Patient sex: M
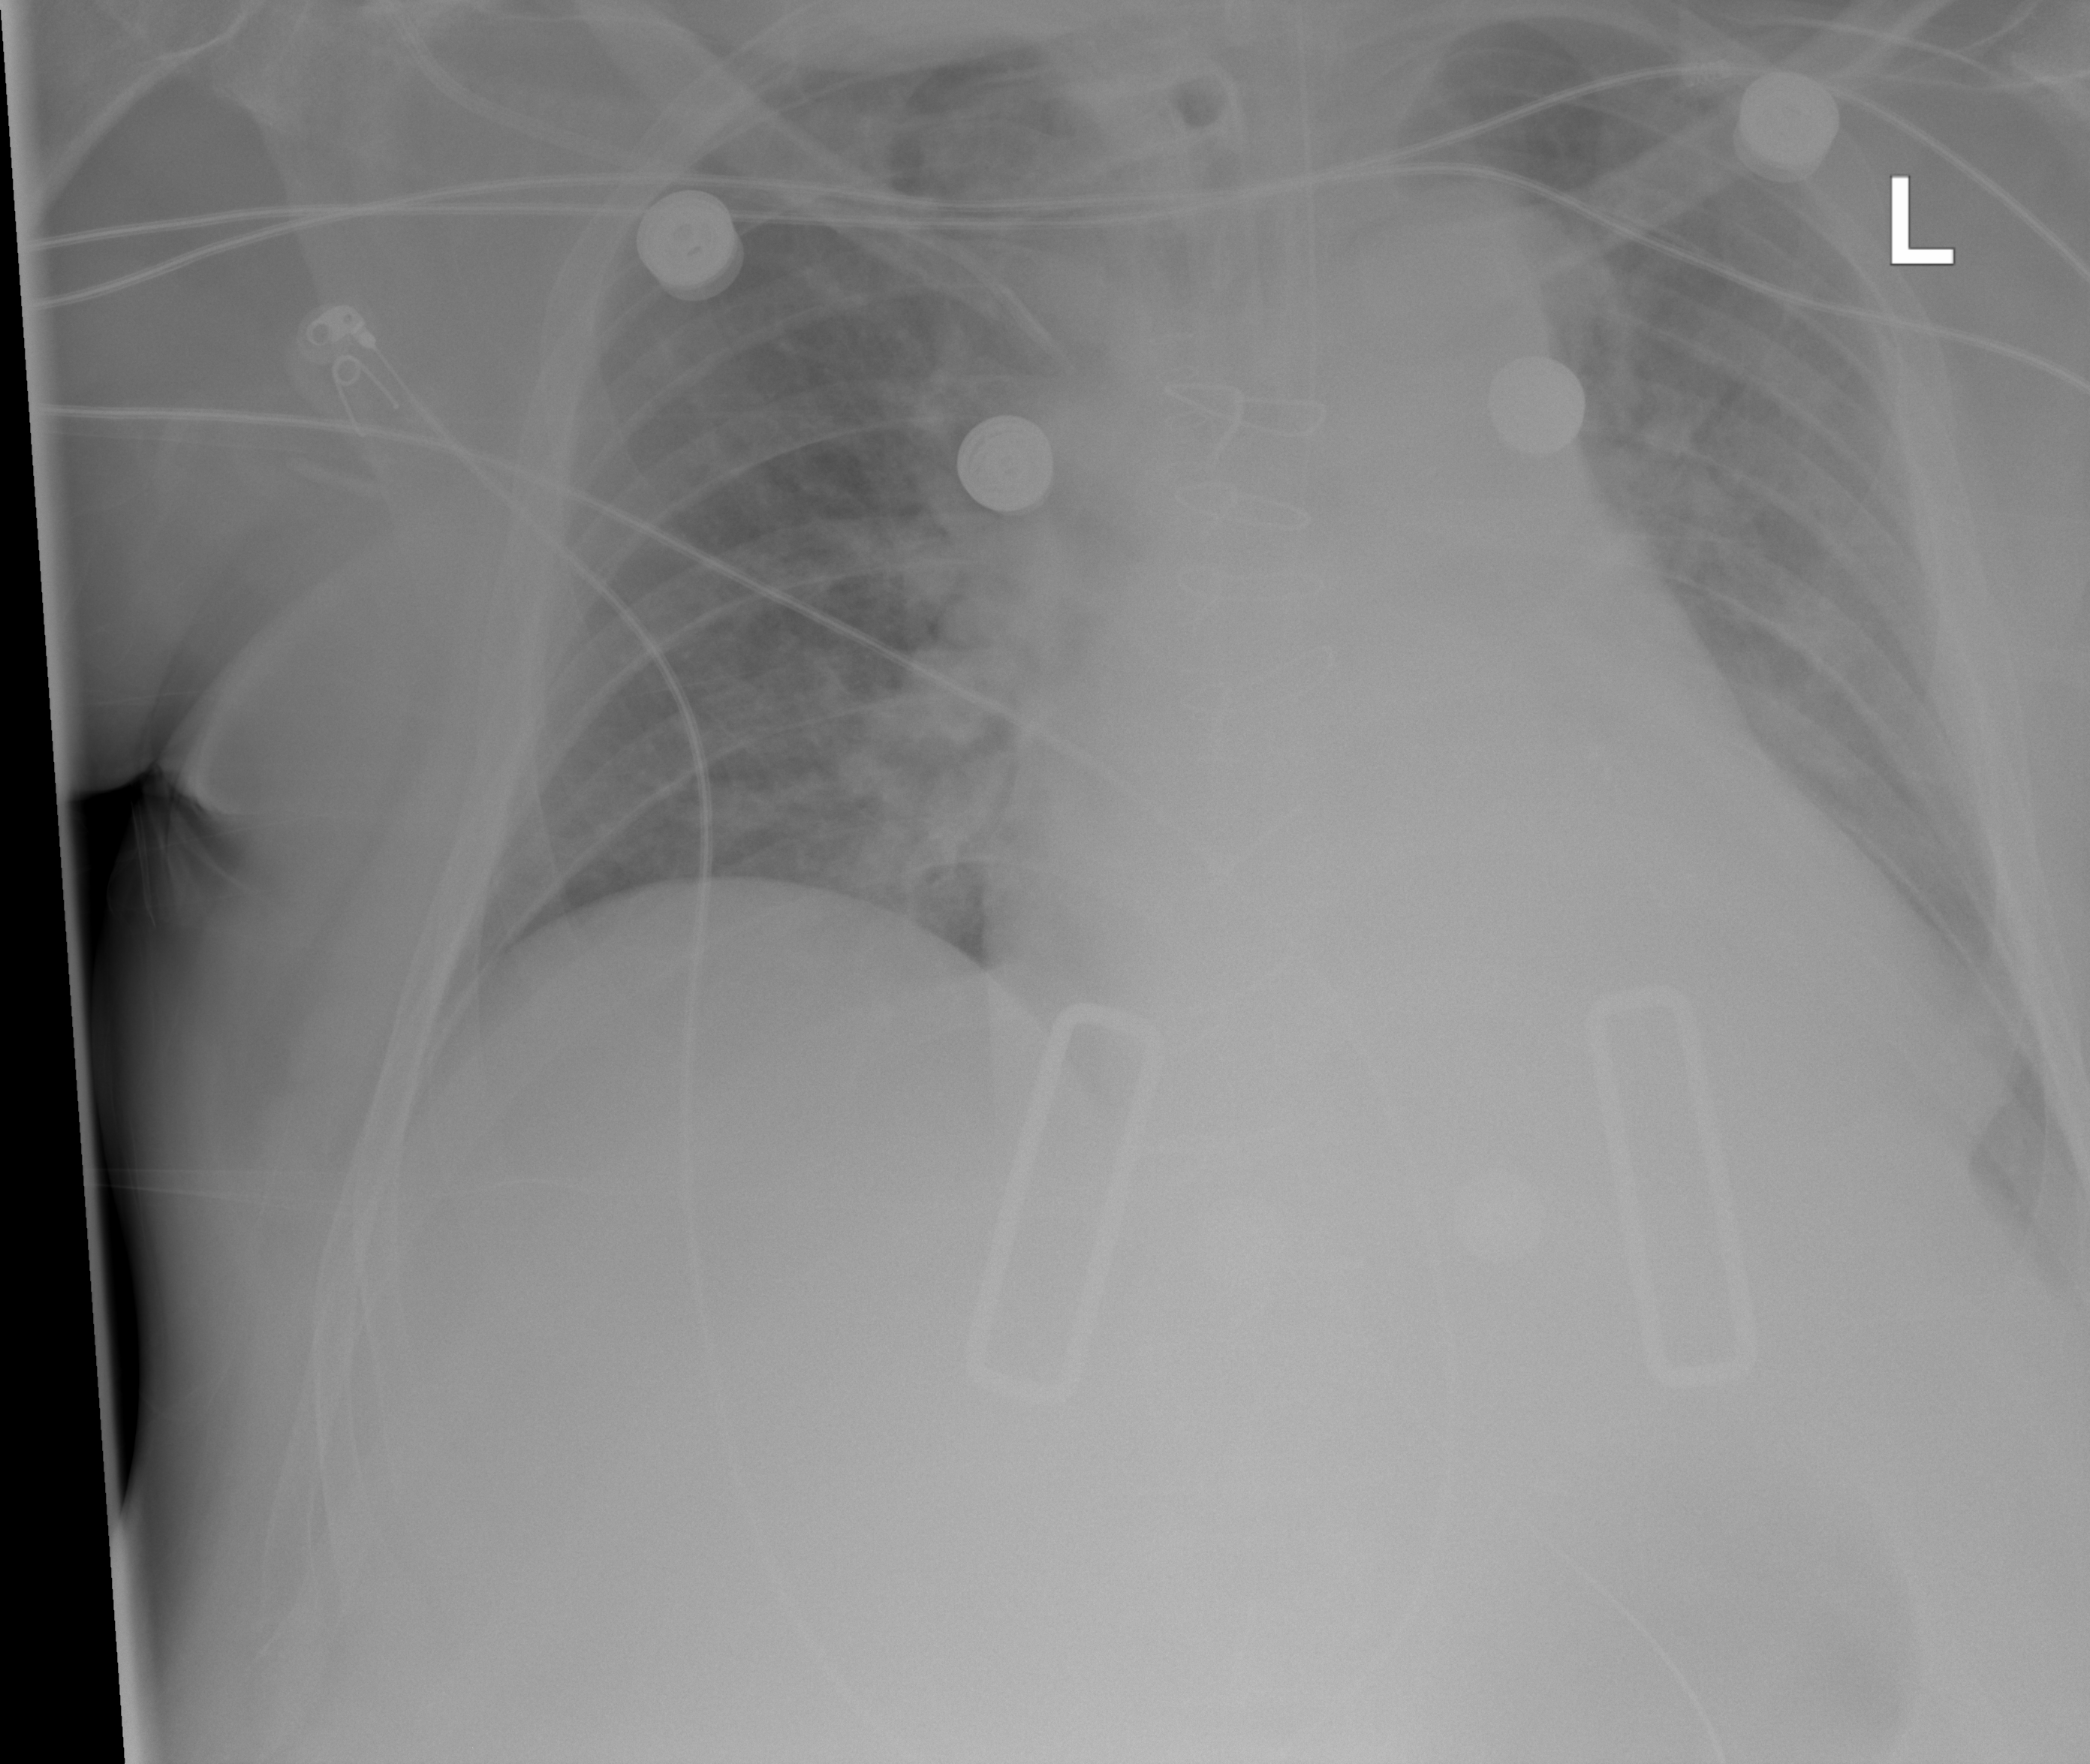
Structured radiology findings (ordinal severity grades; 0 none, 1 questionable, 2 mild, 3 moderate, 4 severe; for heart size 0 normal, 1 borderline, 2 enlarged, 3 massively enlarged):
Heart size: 3
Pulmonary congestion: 0
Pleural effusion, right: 0
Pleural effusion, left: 0
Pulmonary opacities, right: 2
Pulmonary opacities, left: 0
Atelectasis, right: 0
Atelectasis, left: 0